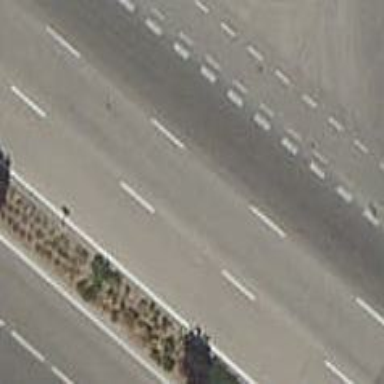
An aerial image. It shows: Primary highway with asphalt surface and separate sidewalk.